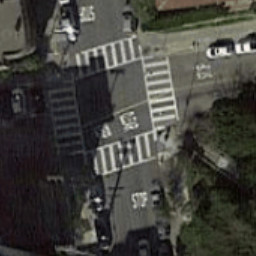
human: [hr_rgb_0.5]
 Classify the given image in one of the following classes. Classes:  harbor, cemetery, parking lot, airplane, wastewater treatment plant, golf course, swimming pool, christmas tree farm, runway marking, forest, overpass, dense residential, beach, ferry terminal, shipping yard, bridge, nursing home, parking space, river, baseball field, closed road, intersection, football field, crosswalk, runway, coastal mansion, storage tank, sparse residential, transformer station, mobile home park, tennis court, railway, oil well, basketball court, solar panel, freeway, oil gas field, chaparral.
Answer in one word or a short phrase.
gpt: crosswalk